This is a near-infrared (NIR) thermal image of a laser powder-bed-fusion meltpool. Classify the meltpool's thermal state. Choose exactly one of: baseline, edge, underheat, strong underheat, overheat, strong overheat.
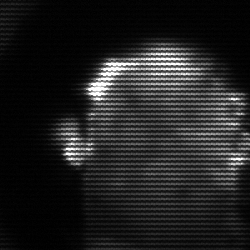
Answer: baseline